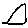
Label: triangle